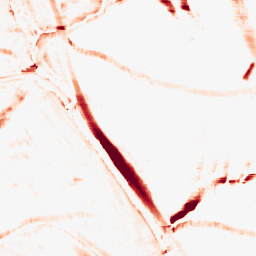
Category: morphological
Decomposition family: morphological_rect
Decomposition parameters: operation: opening
width: 20
height: 10
Upsampling method: sinc_hamming
Upsampling parameters: scale: 4
kernel_size: 8
Upsampling scale: 4